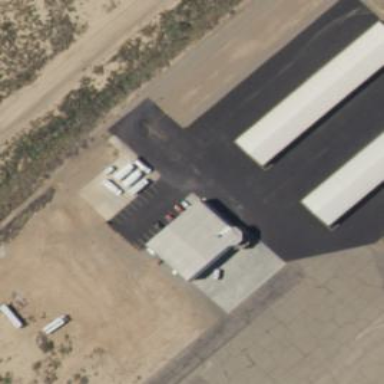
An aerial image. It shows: Hangar building at the airport.